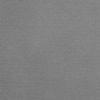
Label: dusty